Aerial crown-view tile of a tropical tree (Barro Colorado Island, Panama), acquired 20240918:
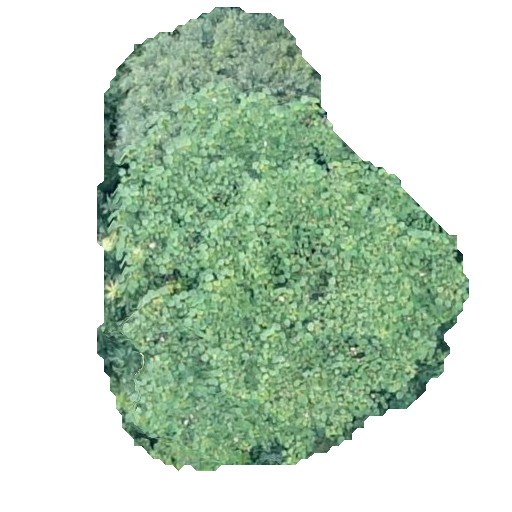
Species: Ochroma pyramidale
GBIF accepted scientific name: Ochroma pyramidale
Crown area: 191.386 m²